Question: I am trying to create a VBA script that would allow me to select a range of data, and then, skipping the first column in the range, move the values the succeeding columns under the first column.
### Screenshot of my Excel worksheet with annotations

I need my script to allow me to select a range. Based on that range, if the first column is not null, the values of the remaining columns on that row, if they are not null, need to be copied and pasted special (transposed) below the first column of the row.
I am beating my brain over the best way to loop through the range, but here is my script code so far:
'''
Sub ColsToRows()
Dim rng As Range
Set rng = Application.InputBox("Select a range", "Obtain Range Object", Type:=8)
For Each Row In rng
If Not IsNull(rng.Row) Then
ActiveCell.Resize(1, 4).Copy
ActiveCell.PasteSpecial xlPasteAll, xlPasteSpecialOperationNone, SkipBlanks:=False, Transpose:=True
End If
Next
End Sub
'''
Why am I getting a selection error ("This selection is not valid...")?
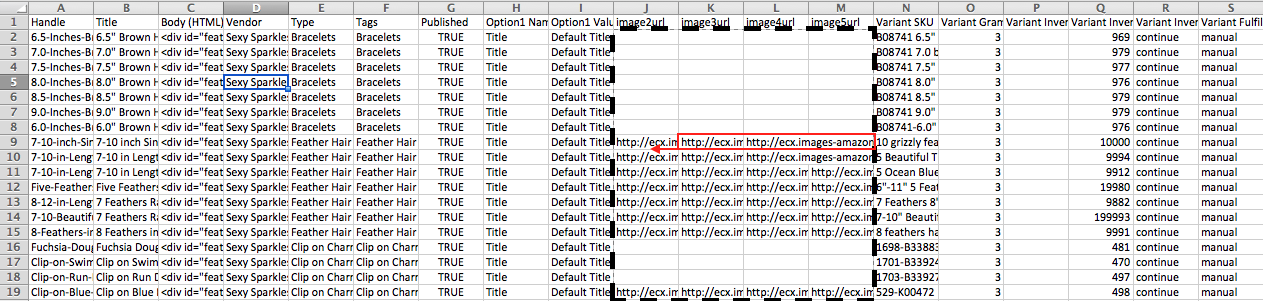
Answer: This is the code that was finally concocted to achieve what I was trying to achieve:
'''
Sub PhotoColumnsToRows()
Dim i As Long 'row counter
Dim j As Long 'URL counter - For counting amount of URLs to add
Dim LRow As Long 'last row
Application.ScreenUpdating = False 'turn screen updating off to stop flickering
LRow = Cells(Rows.Count, "A").End(xlUp).Row 'determine current last row
i = 2 'start at row 2
Do While i < LRow
If IsEmpty(Cells(i, 11)) = False Then 'checks column K for data
j = Application.WorksheetFunction.CountA(Range(Cells(i, 11), Cells(i, 13))) 'counts amount of Urls between K and M
Rows(i + 1 & ":" & i + j).Insert 'insert amount of rows found from countA
Range(Cells(i, 11), Cells(i, 11 + j - 1)).Copy 'copies specific range based on CountA
Cells(i + 1, 10).PasteSpecial Transpose:=True 'pastespecial transpose below "J"
Range(Cells(i, 11), Cells(i, 11 + j - 1)).ClearContents 'clear previously copied data
LRow = LRow + j 'increments last row by the number of rows added
End If
i = i + 1 'increment loop
Loop
Application.ScreenUpdating = True 'turn back on screen updating
End Sub
'''